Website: bh-photo
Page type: cart
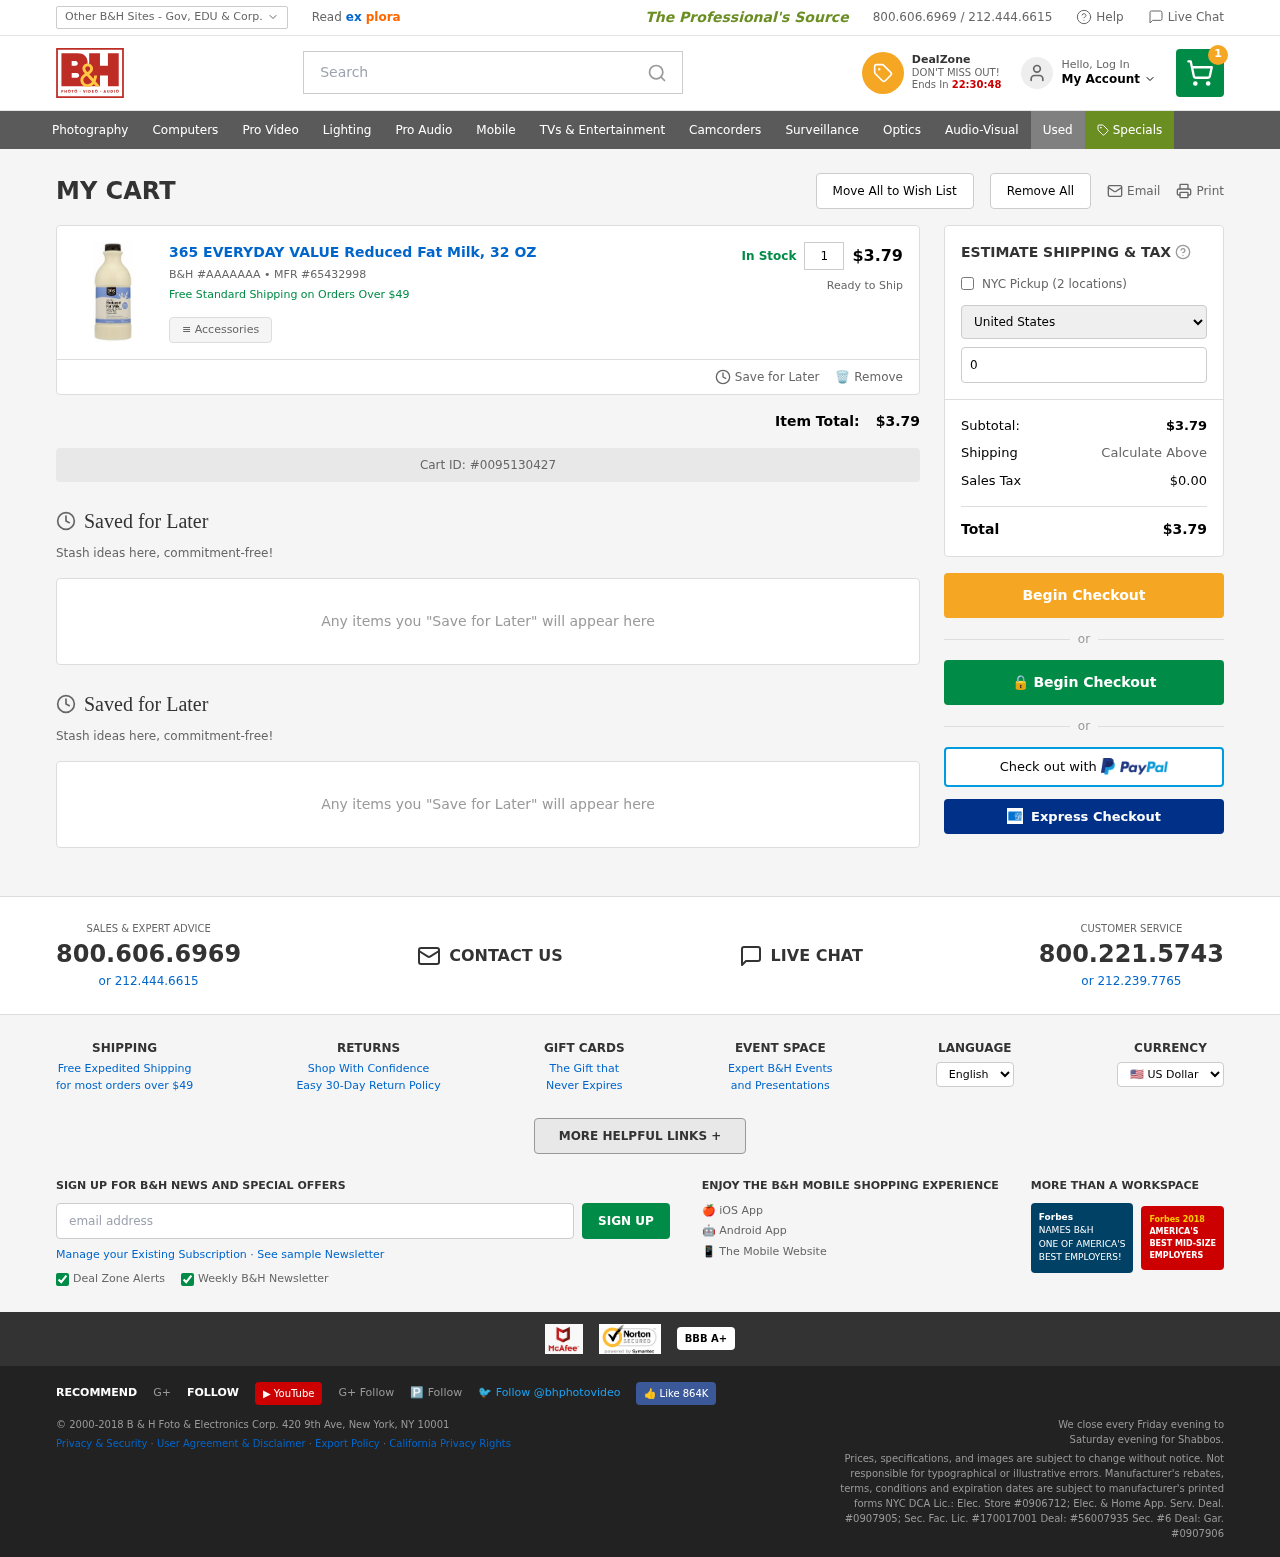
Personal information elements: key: PII_COUNTRY
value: United States
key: PII_EMAIL
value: timothy_haas@yahoo.com
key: PII_POSTCODE
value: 09018
Product elements: key: PRODUCT1_NAME
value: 365 EVERYDAY VALUE Reduced Fat Milk, 32 OZ
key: PRODUCT1_QUANTITY
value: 1
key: PRODUCT1_SKU
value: AAAAAAA
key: PRODUCT1_MFR
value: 65432998
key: PRODUCT1_SUBTOTAL
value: $3.79
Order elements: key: ORDER_NUM_ITEMS
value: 1
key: ORDER_SUBTOTAL
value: $3.79
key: ORDER_ID
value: #0095130427
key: ORDER_TAX
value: $0.00
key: ORDER_TOTAL
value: $3.79
Search elements: key: HEADER_SEARCH
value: Search